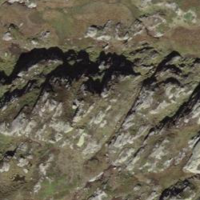
EUNIS habitat code: 23
Species observed at this site:
Carduelis citrinella